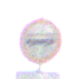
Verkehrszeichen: VerbotKraftomnibusse
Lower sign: ZeitangabenOhneBeschraenkungAufWochentage1
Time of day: MorningAfternoon
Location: Roofed (Urban)
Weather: PartlyCloudy
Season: NotSpecified
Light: Natural